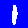
Digit: 1